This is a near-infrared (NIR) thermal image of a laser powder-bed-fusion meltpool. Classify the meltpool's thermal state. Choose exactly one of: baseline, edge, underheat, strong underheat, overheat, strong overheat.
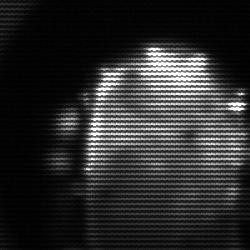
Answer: baseline